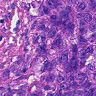
Metastatic tissue present: yes